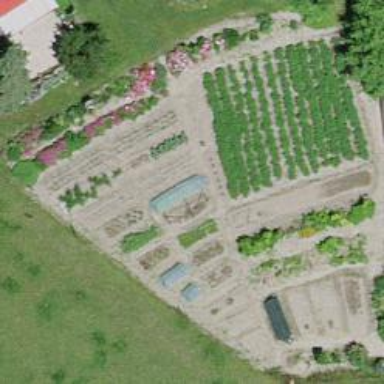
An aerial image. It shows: Garden that is leisure land.